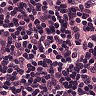
Metastatic tissue present: no